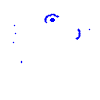
Particle: kaon